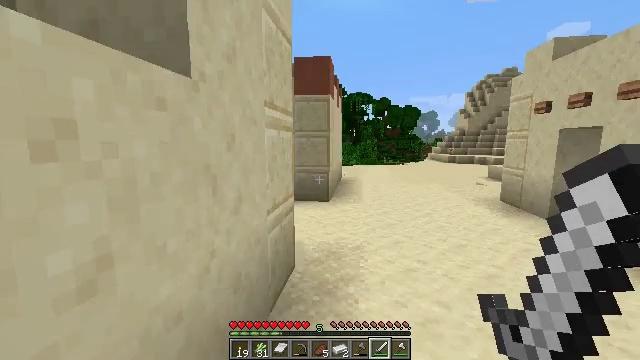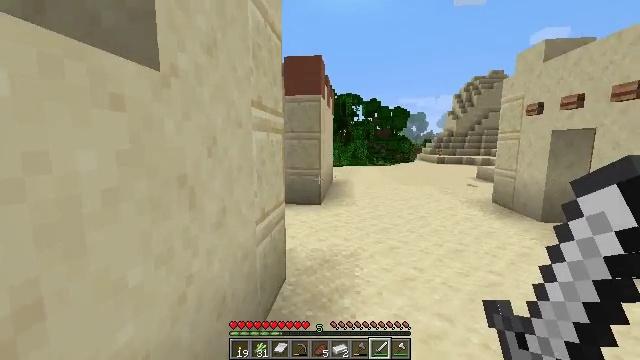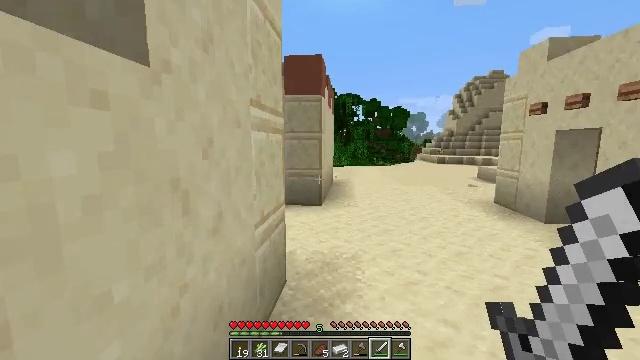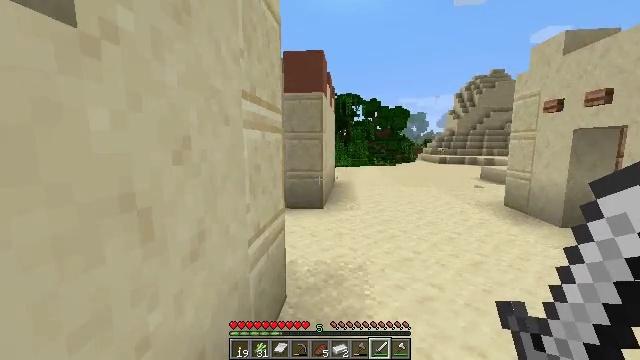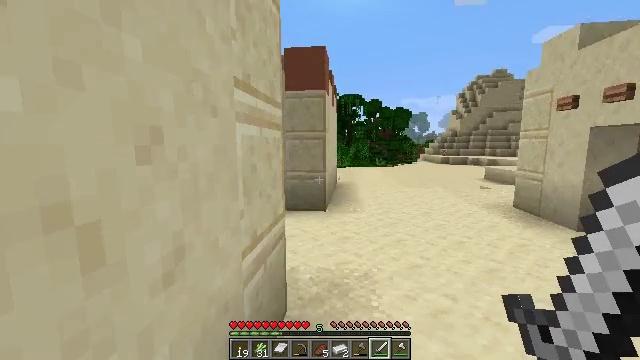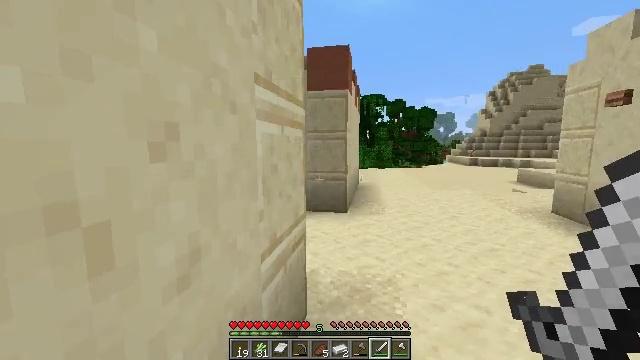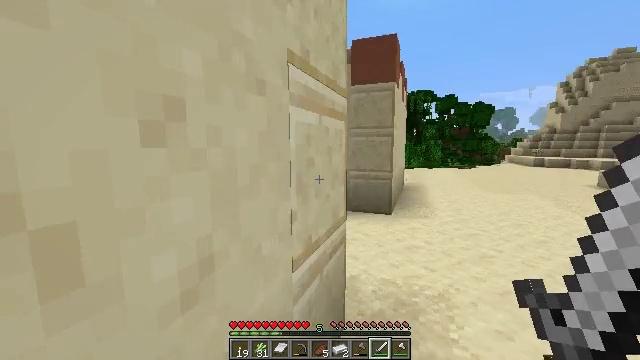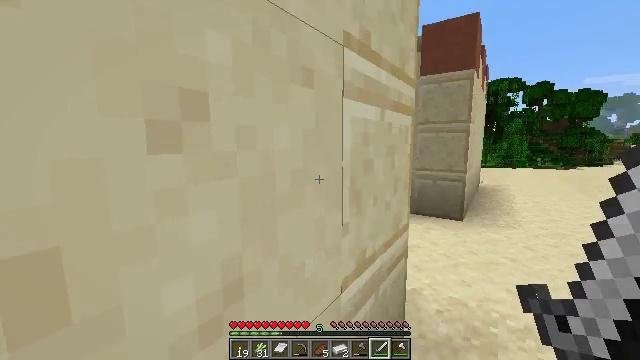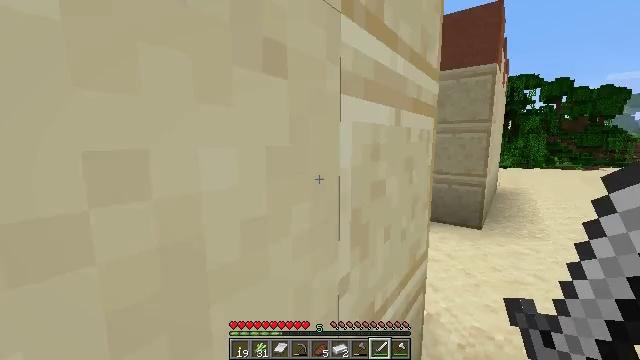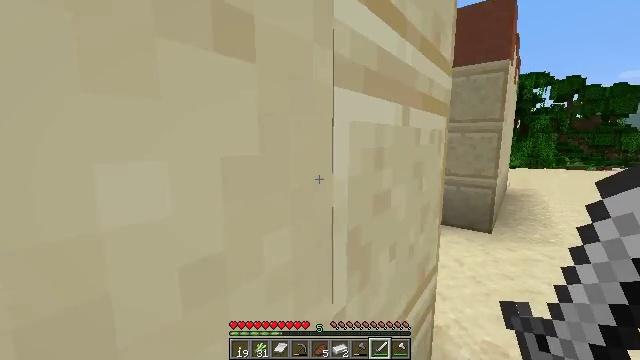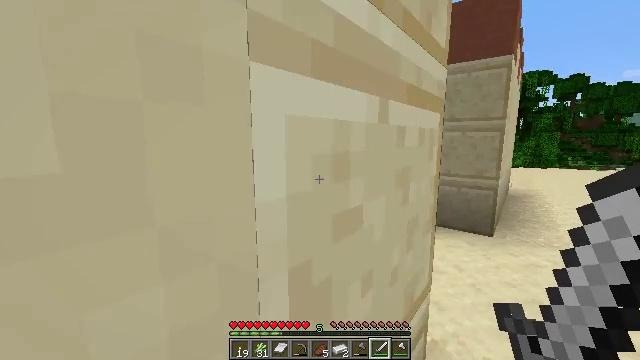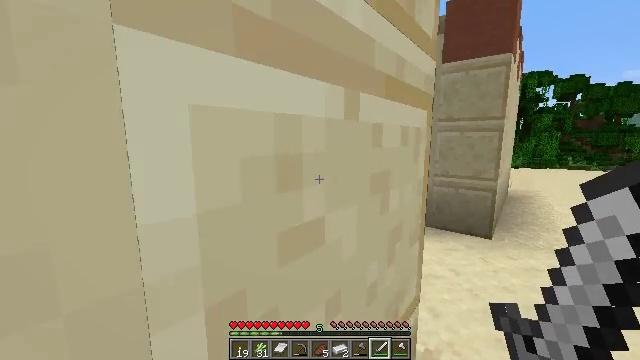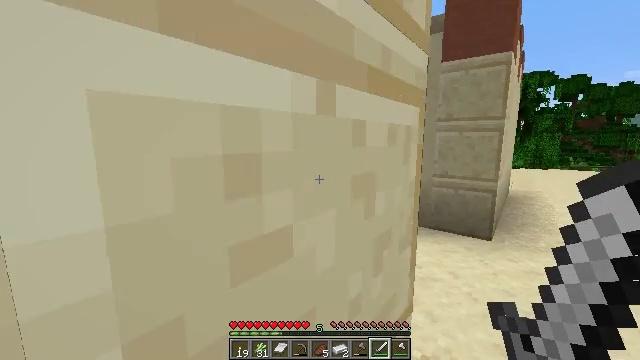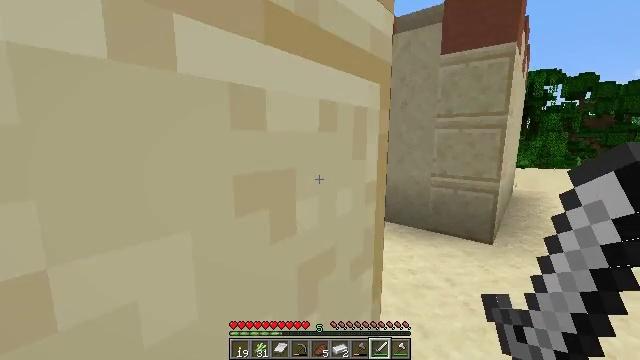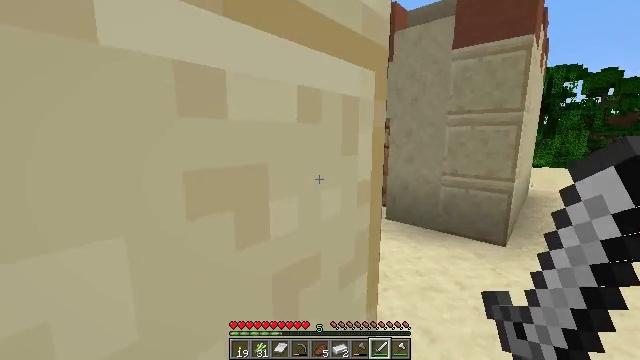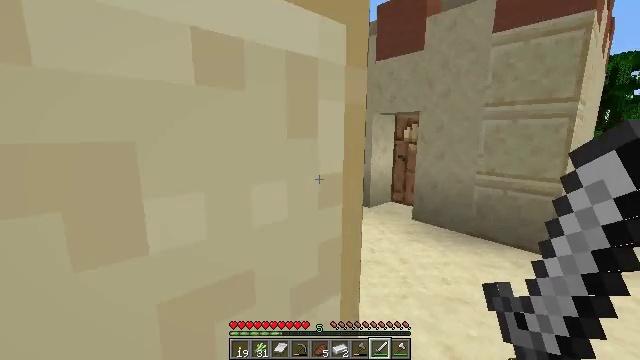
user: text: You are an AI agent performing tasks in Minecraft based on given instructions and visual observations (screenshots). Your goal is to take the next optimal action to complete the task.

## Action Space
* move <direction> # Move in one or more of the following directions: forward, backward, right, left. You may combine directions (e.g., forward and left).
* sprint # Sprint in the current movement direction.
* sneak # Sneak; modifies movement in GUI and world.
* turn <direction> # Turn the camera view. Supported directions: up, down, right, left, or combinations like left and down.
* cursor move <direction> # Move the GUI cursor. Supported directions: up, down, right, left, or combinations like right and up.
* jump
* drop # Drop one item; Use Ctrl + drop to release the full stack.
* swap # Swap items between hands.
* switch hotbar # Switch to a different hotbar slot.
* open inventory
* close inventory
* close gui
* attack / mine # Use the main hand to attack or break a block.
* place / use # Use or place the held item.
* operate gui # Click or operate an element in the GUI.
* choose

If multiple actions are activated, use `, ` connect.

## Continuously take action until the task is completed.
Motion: motion action
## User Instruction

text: Mine the smooth sandstone slab from the structure.
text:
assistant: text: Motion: move forward, turn right
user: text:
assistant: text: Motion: move forward
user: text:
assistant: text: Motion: move forward
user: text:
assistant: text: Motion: move forward
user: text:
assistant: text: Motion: move forward, turn left
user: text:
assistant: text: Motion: move forward, turn left
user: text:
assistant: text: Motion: move forward, turn left
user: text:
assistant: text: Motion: move forward, turn left
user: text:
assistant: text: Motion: move forward, turn left
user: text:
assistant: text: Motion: move forward
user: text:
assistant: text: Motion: move forward
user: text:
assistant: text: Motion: move forward
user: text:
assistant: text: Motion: move forward
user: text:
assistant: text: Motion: move forward, turn left
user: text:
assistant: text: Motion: move forward, turn left
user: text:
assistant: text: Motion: move forward, turn left
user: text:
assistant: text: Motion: move forward, turn left
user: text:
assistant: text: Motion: move forward, turn left
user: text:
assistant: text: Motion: move forward, turn left
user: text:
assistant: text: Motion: move forward, turn left
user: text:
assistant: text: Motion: move forward, turn left
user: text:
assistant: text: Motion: move forward, turn left
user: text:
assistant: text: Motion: move forward, turn left
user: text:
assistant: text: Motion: move forward, turn left
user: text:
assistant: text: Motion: turn left
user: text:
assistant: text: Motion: turn left
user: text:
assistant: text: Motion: no_op
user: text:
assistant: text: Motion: turn left
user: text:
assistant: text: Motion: turn left
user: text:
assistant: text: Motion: turn left